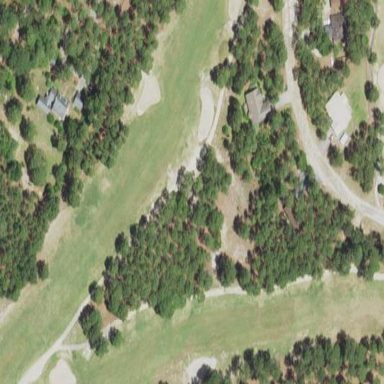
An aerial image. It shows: Golf fairway in the image.